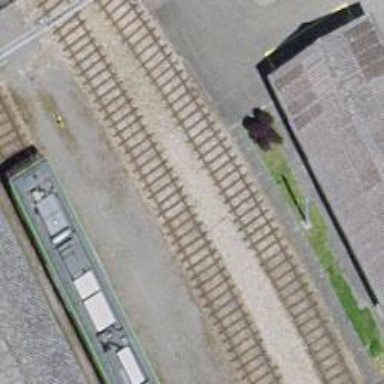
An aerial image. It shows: Rail yard with electrified contact lines for the trains.